Interaction volume radius: 10 \u00c5
Interaction volume height: 15 \u00c5
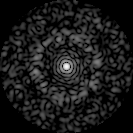
Disorder parameter: 0.8246